Interaction volume radius: 5 \u00c5
Interaction volume height: 25 \u00c5
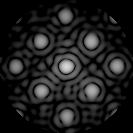
Disorder parameter: 0.1285